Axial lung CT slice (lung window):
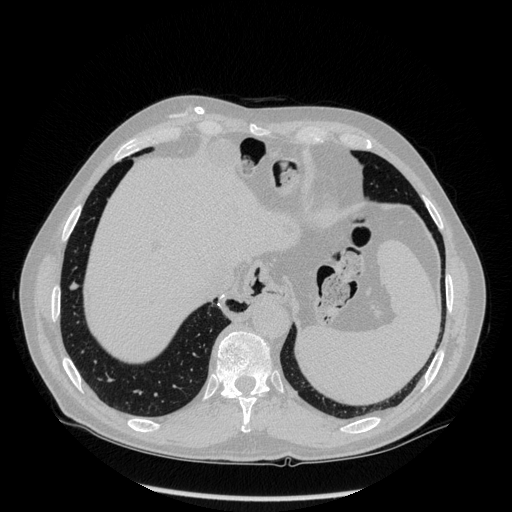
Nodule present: yes
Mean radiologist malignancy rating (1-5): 2.75